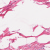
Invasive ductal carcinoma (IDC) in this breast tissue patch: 0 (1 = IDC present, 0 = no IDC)